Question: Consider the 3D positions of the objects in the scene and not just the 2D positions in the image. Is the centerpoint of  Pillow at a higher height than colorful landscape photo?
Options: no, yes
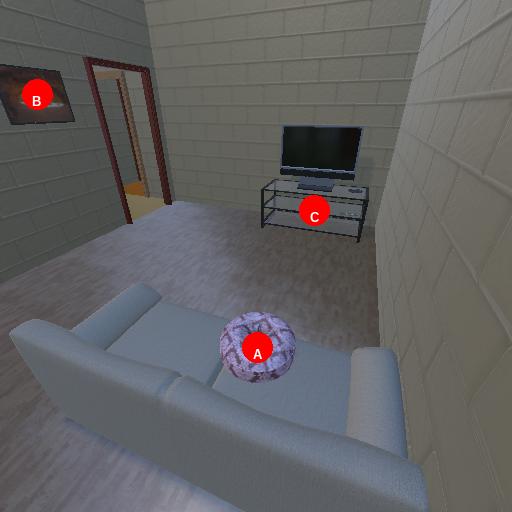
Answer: no